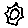
Label: sun